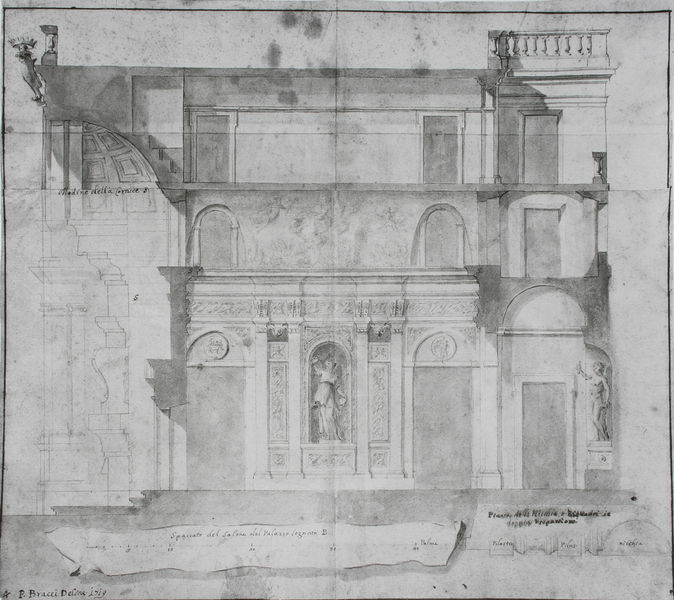
Titel: Schnitt der Villa del Pigneto, Rom
Künstler: Pietro Bracci
Standort: Montreal
Institution: Collection Centre Canadien d'Architecture, Canadian Centre for Architecture
Schlagwörter: dunkel, feder, himmel, schatten, weiß, aquarell, fenster, grau, pfeiler, raum, schmuck, schwarz, skizze, säulen, tür, zeichnung, dach, gebäude, haus, schloss, alt, wand, architektur, barock, blass, stein, bild, signatur, kirche, figur, drei, innen, blatt, theater, renaissance, skulptur, statue, balkon, schrift, papier, ansicht, bogen, fassade, italien, türen, mauer, grafik, wasserfarbe, hof, pilaster, figuren, rundbogen, kuppel, treppe, dekoration, büste, dekor, ornamente, geländer, bildhauerei, foto, bögen, nische, tusche, innenhof, ruine, gewölbe, palast, palazzo, balustrade, dom, druck, schnitt, stich, schwarzweiß, text, bleistift, entwurf, kapitelle, pantheon, rom, buchseite, flecken, fries, portal, villa, sims, gesims, skulpturen, wandaufriss, antik, rundbögen, fresken, konstruktion, etagen, geschosse, plan, ballustrade, kasetten, kassettendecke, stockwerke, querschnitt, römisch, grabmal, wandnische, basilika, riss, federzeichnung, bauwerk, aufriss, bauplan, fensterbögen, rotunde, fundament, lisene, längsschnitt, halbkuppel, balluster, zonen, stadthaus, artrium, axial, ausstattung, blenbögen, skizziert, saeule, skulpturenschmuck, akroter, verwaschen, figurennische, wandfeld, artium, baustrade, bracci, lhaus, della, bögen villa